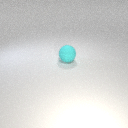
large cyan rubber sphere